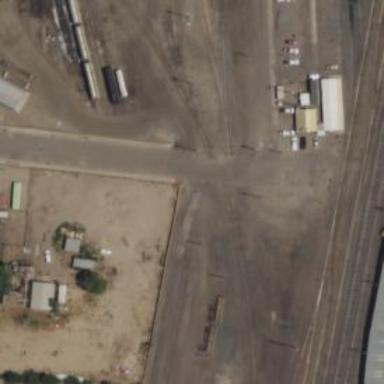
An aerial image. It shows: Railway yard used for servicing trains.